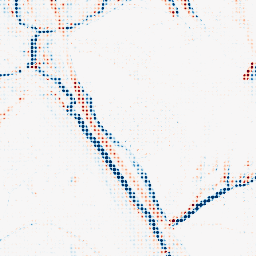
Category: morphological
Decomposition family: morphological_ellipse
Decomposition parameters: operation: average
width: 5
height: 10
Upsampling method: sinc_hamming
Upsampling parameters: scale: 8
kernel_size: 4
Upsampling scale: 8